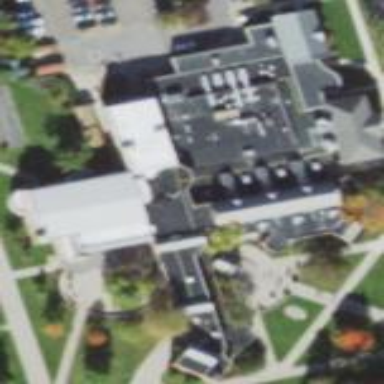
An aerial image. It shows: University building.